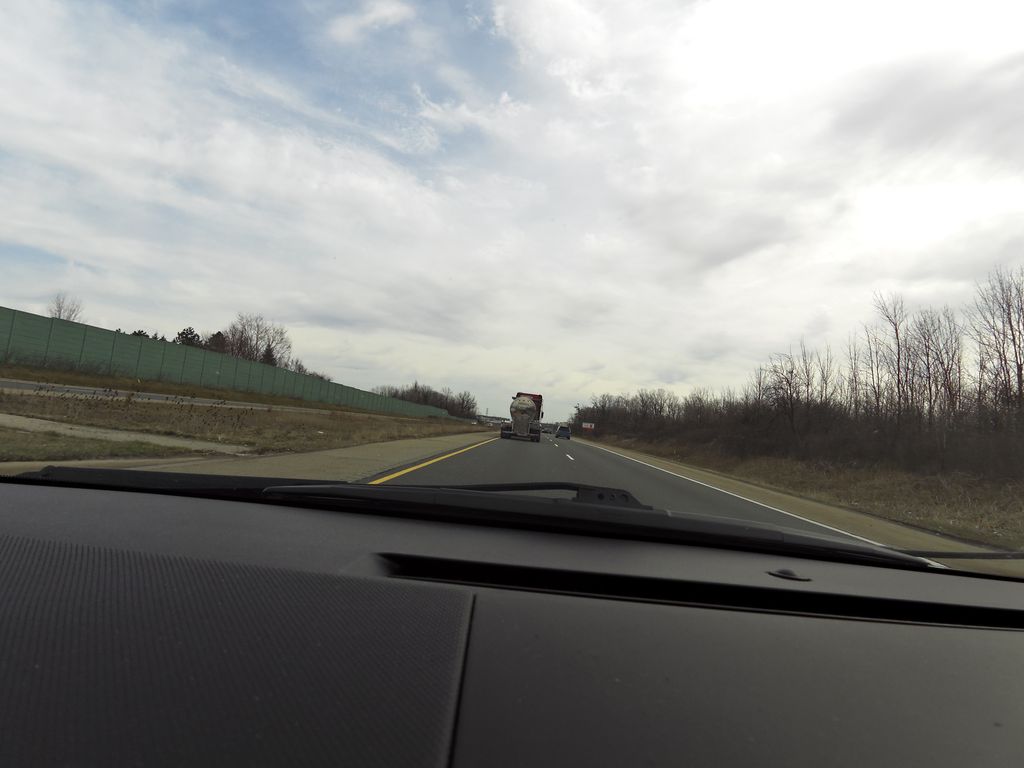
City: hamilton